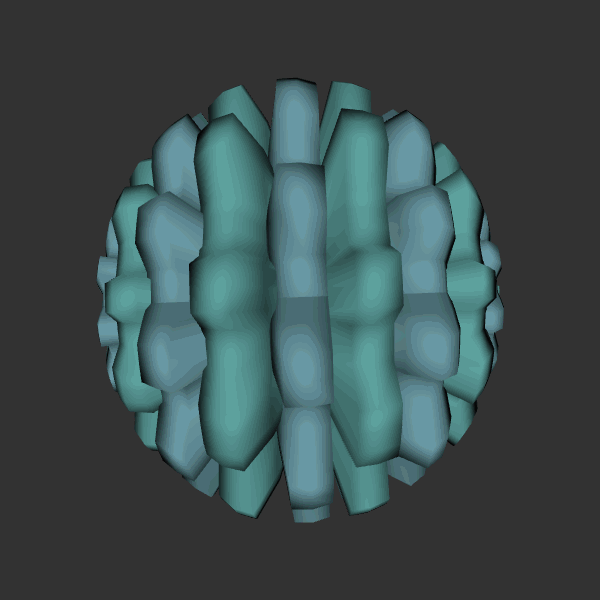
Background: dark